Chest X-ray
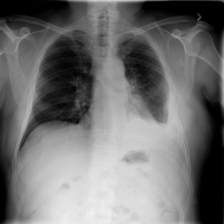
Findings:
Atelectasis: negative
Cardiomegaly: negative
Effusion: positive
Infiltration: negative
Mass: negative
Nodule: negative
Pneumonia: negative
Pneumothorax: negative
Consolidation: negative
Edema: negative
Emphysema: negative
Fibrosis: negative
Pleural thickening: negative
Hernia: negative